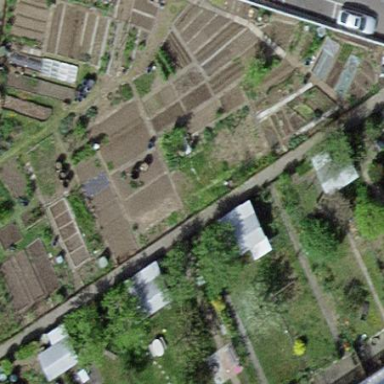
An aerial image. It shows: Allotments area.